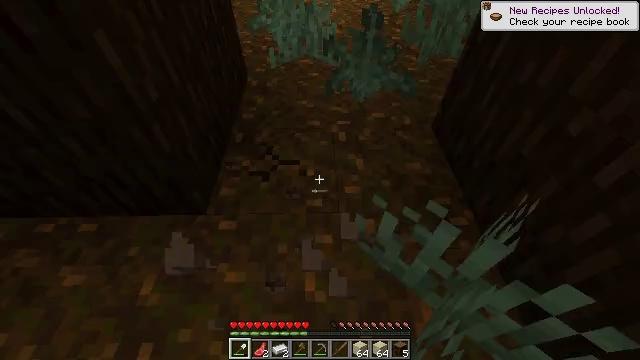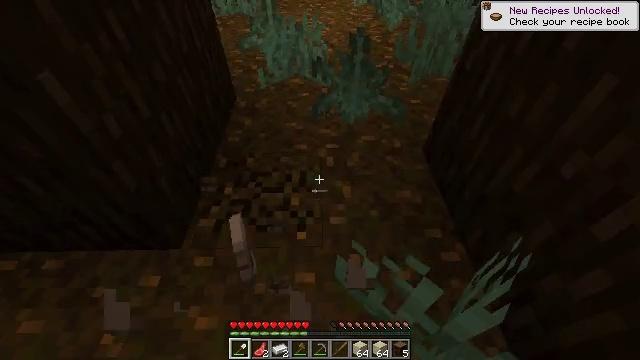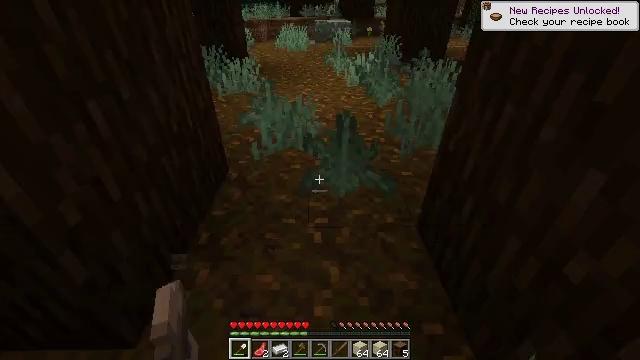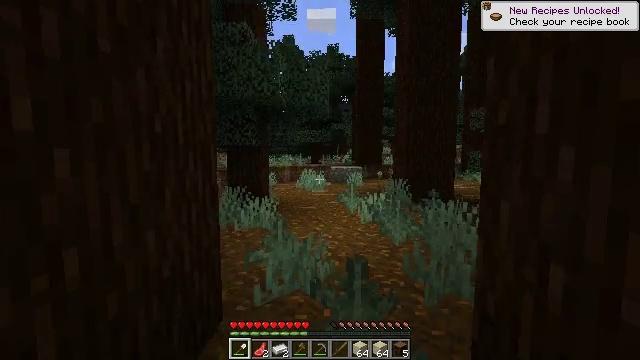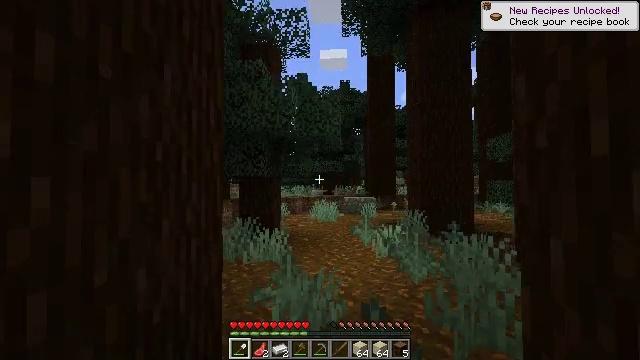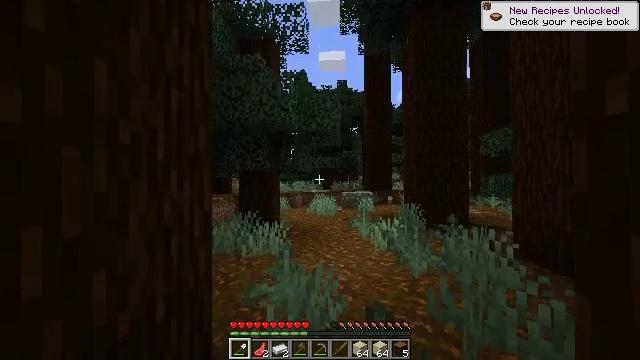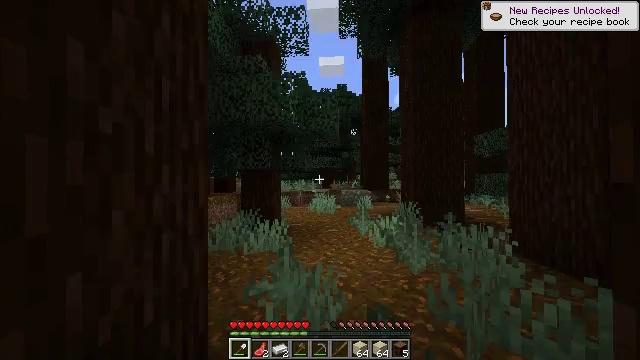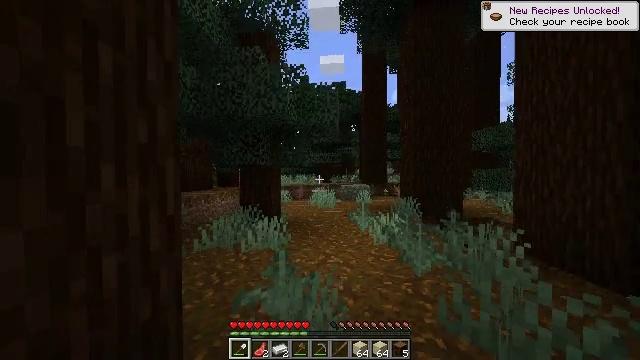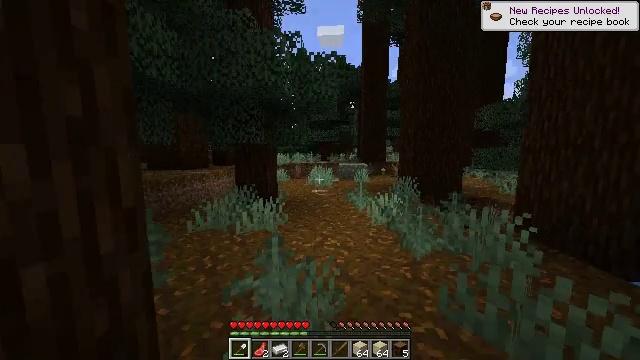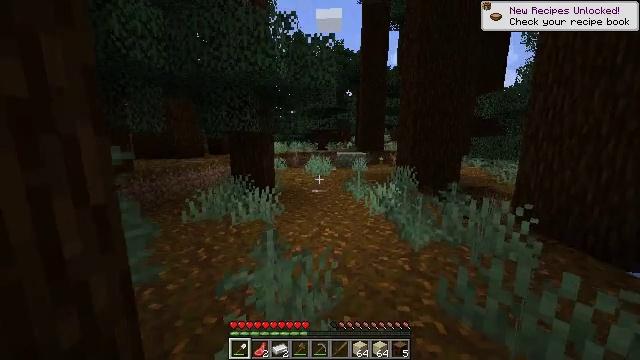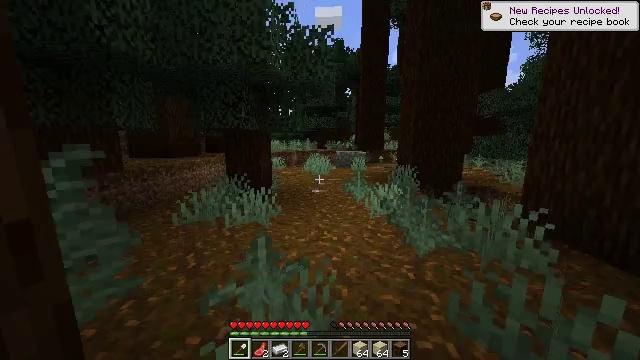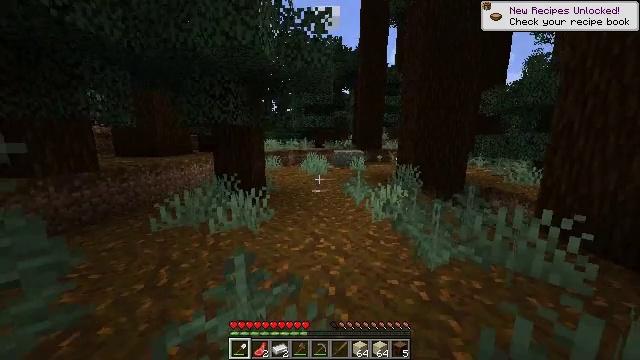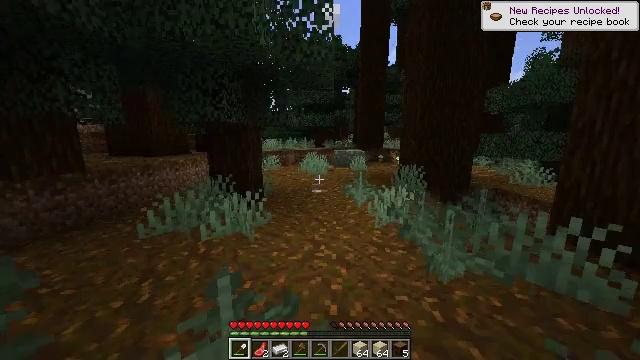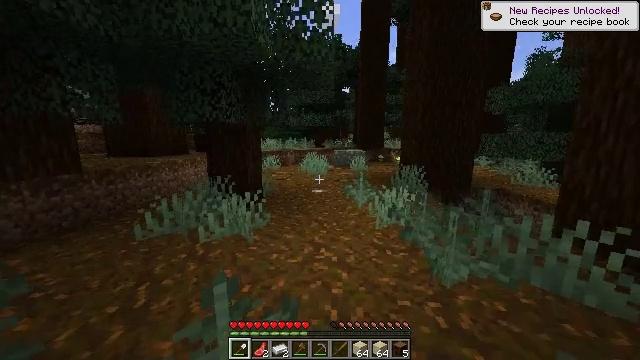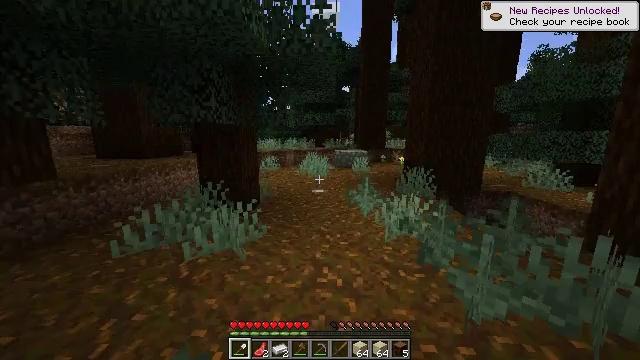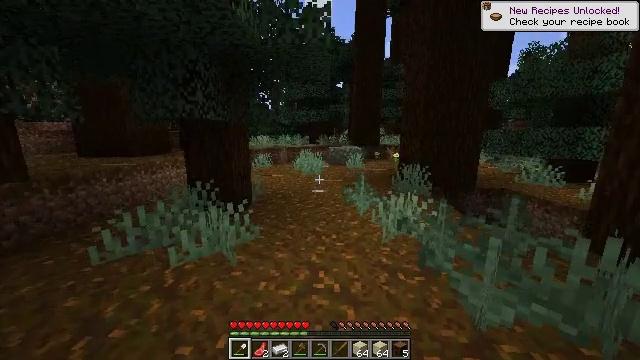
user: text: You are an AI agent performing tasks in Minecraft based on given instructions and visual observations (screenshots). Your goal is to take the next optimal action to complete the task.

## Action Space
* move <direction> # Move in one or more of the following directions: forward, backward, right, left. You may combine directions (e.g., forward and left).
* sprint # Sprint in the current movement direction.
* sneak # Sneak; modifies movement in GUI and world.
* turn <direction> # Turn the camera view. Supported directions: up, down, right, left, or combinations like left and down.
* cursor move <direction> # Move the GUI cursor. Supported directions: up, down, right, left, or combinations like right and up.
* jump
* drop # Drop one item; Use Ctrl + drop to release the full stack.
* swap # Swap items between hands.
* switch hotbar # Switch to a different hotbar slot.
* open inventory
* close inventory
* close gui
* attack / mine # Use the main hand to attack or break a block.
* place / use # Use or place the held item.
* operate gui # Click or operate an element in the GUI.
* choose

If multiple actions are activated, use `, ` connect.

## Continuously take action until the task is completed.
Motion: motion action
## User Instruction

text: Mine the podzol from the ground.
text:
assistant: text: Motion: move forward and move right, turn up, attack / mine
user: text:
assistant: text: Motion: move forward, turn up
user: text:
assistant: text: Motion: move forward, turn left and up
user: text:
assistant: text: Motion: move forward, sprint, turn left and up
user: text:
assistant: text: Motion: move forward, sprint, turn down
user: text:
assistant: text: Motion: move forward, sprint
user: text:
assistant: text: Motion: move forward, sprint, turn down
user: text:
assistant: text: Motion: move forward, sprint, turn down
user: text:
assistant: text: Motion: move forward, sprint, turn down
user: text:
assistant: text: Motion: move forward, sprint
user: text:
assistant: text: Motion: move forward, sprint
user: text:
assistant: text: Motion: move forward, sprint
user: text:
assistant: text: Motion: move forward, sprint
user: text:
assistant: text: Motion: move forward, sprint
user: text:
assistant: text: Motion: move forward, sprint, turn right
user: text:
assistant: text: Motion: move forward, sprint, turn right and down
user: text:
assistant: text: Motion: move forward, sprint, turn right
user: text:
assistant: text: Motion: move forward and move right, sprint, turn right and down, attack / mine
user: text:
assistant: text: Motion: move forward and move right, sprint, turn down, attack / mine
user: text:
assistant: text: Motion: move forward, sprint, turn left, attack / mine
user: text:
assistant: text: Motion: move forward, sprint, turn left and down
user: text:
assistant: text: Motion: move forward, sprint, turn left
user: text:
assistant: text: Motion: move forward, sprint, turn left
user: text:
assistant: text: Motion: move forward, sprint, attack / mine
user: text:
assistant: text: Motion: sprint, attack / mine